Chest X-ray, PA view. Patient: 45 years old, sex F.
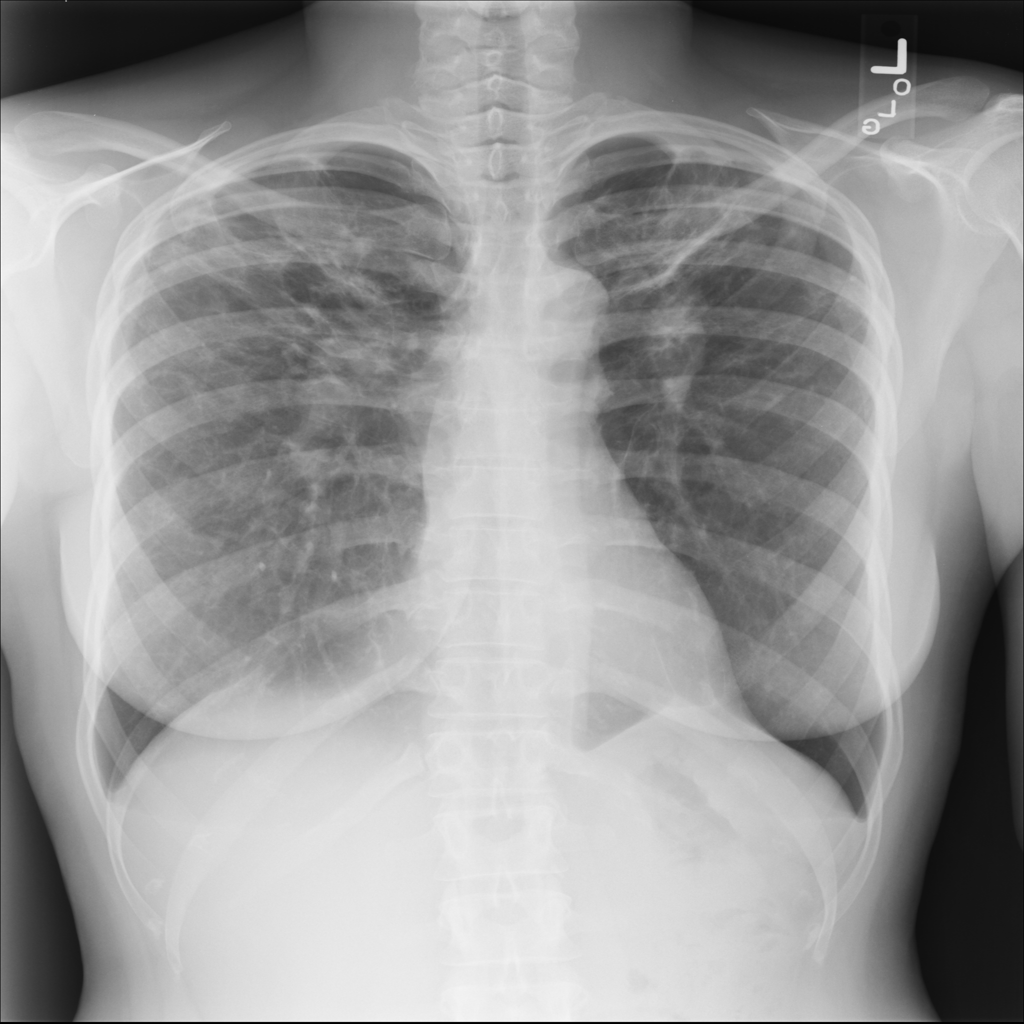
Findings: Fibrosis